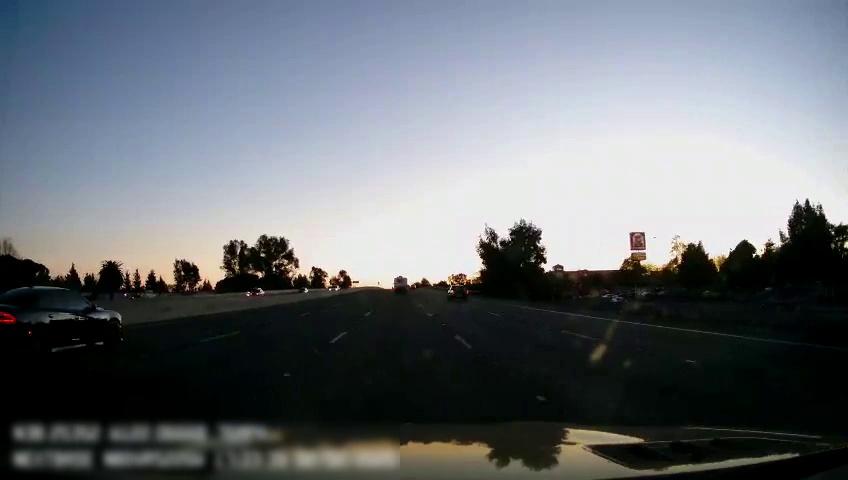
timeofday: Day
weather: Sunny
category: Drivable Space
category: Vehicles | Van
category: Vehicles | Truck
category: Vehicles | Car
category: Vehicles | Car
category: Vehicles | Car
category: Vehicles | SUV
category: Vehicles | Car
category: Lanes | Current Lane
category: Lanes | Alternate Lane
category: Lanes | Alternate Lane
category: Lanes | Current Lane
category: Lanes | Alternate Lane
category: Lanes | Alternate Lane